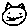
Label: cat